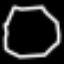
Label: octagon